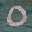
Label: 0